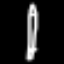
Label: pencil